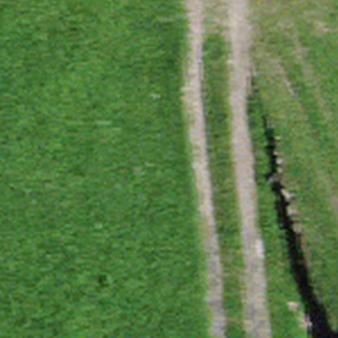
Label: other